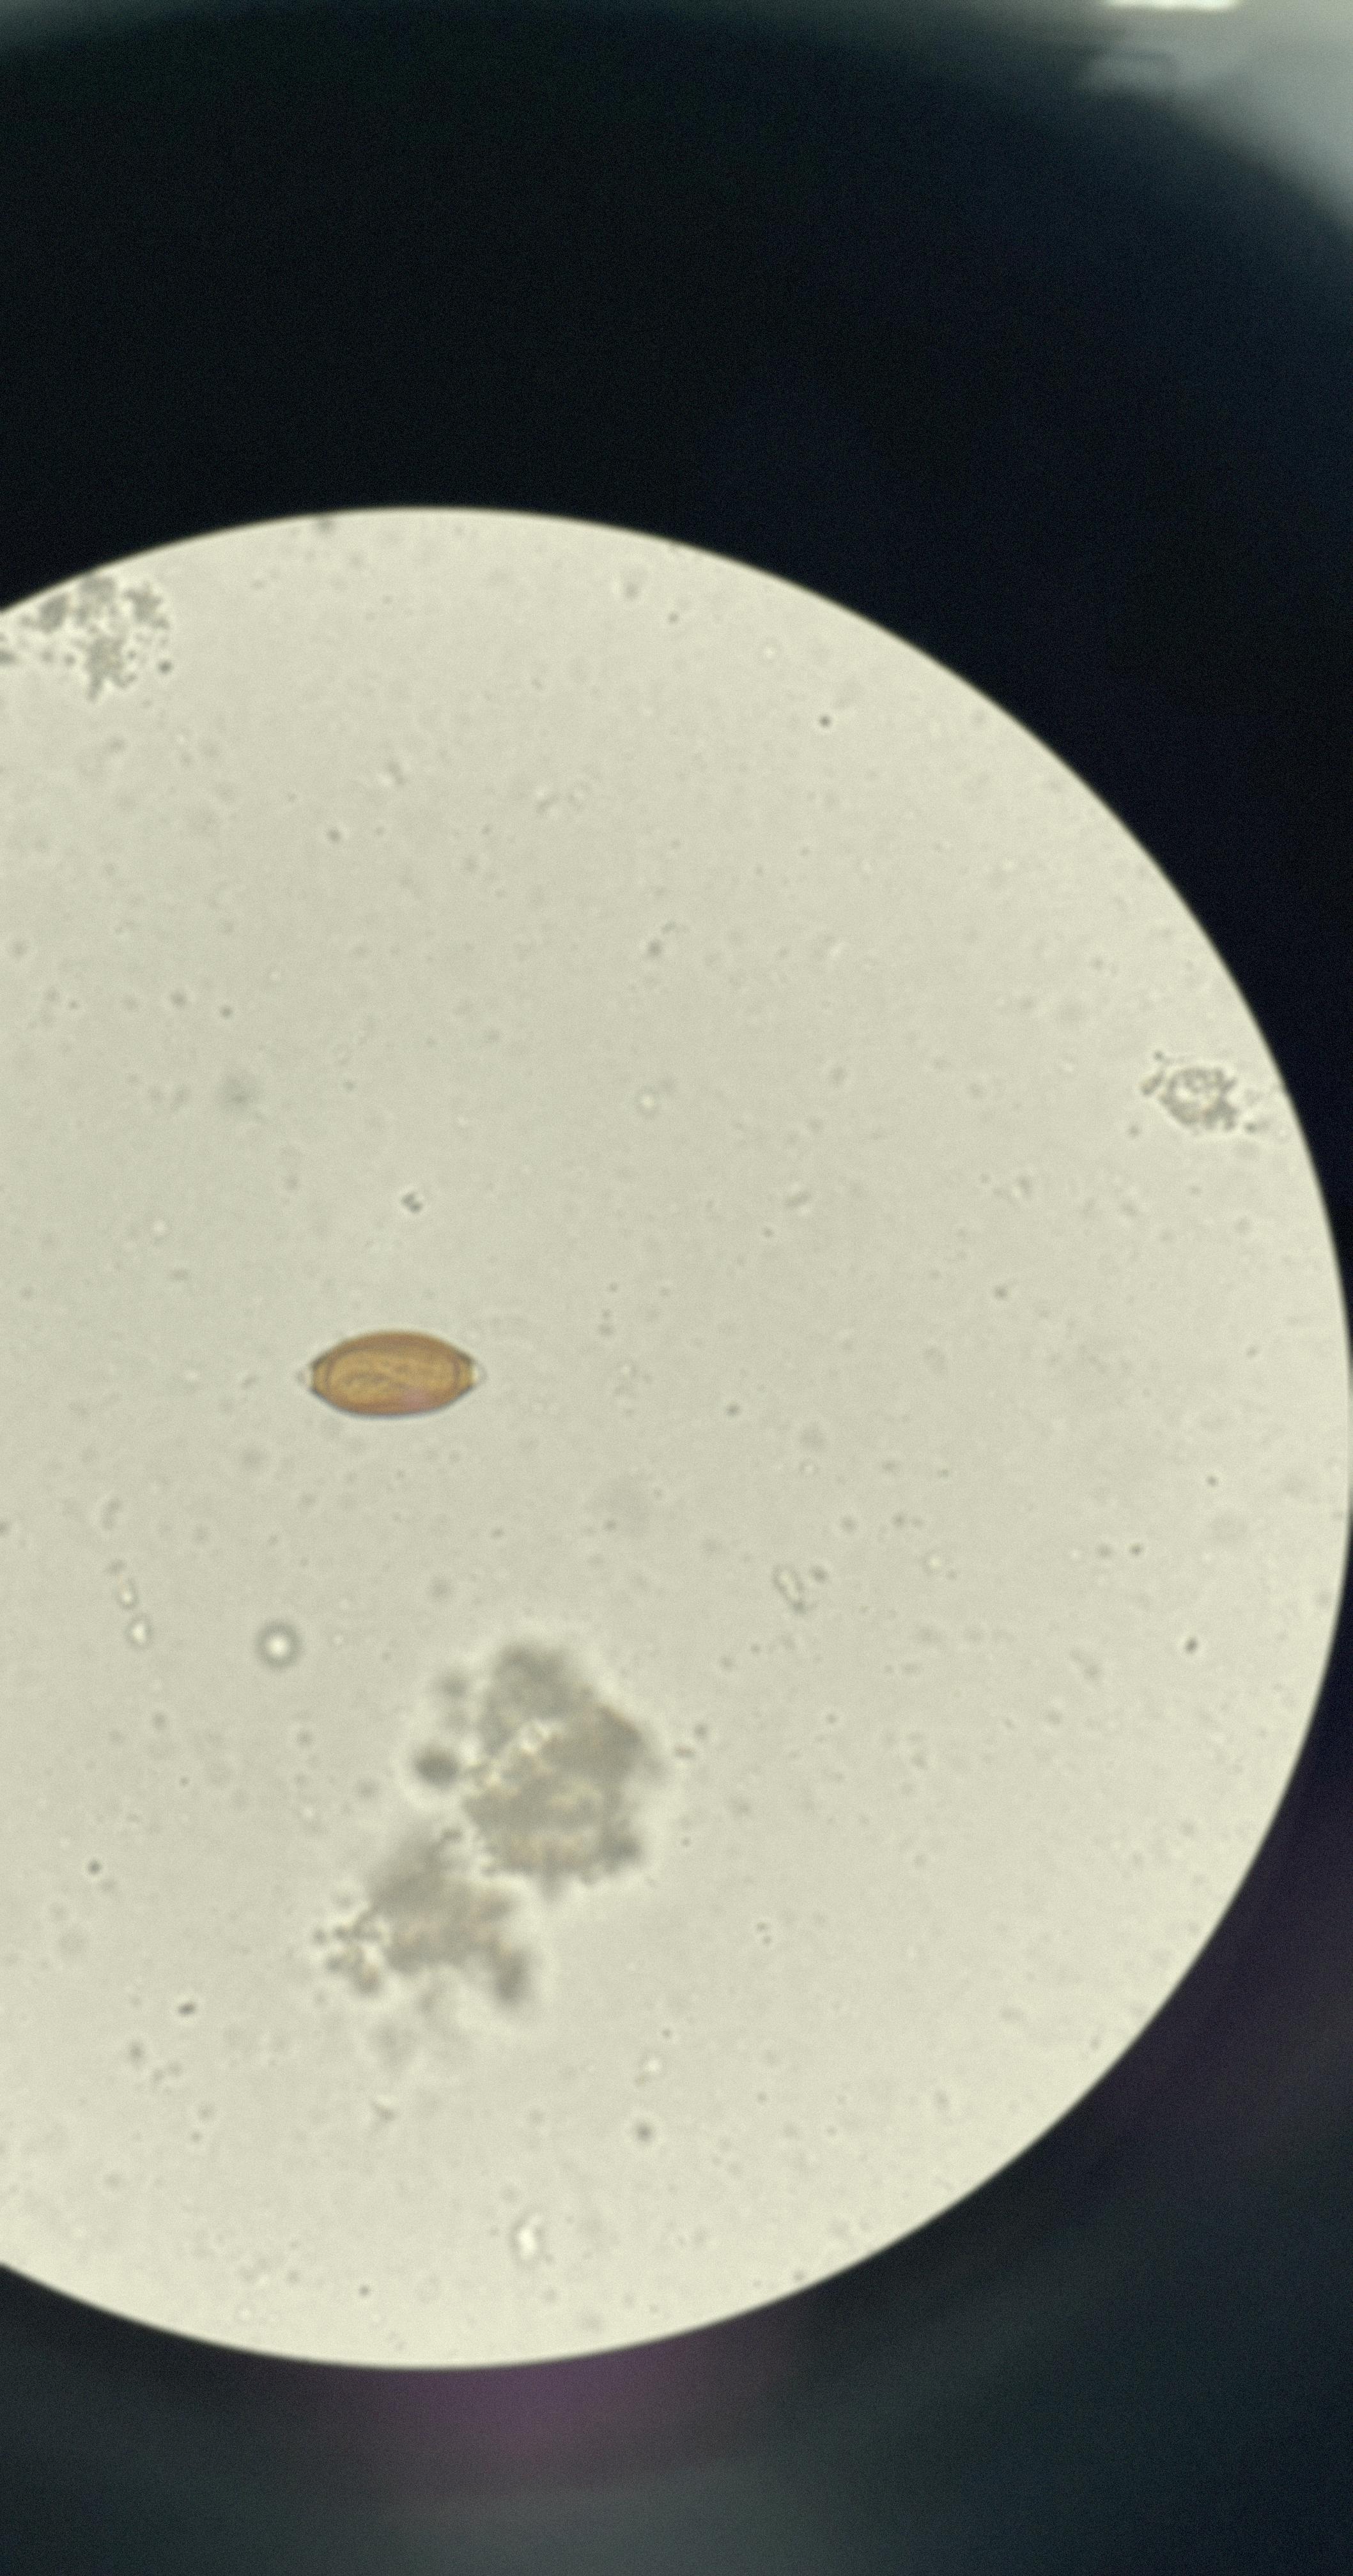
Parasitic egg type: Trichuris trichiura